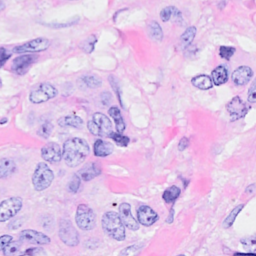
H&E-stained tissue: Breast